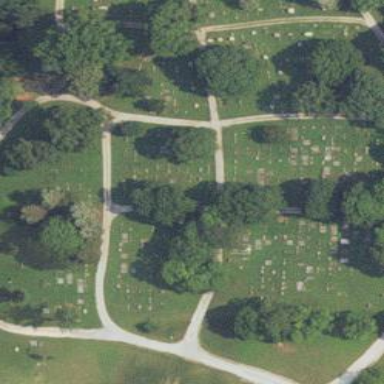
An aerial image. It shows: Cemetery.